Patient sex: M
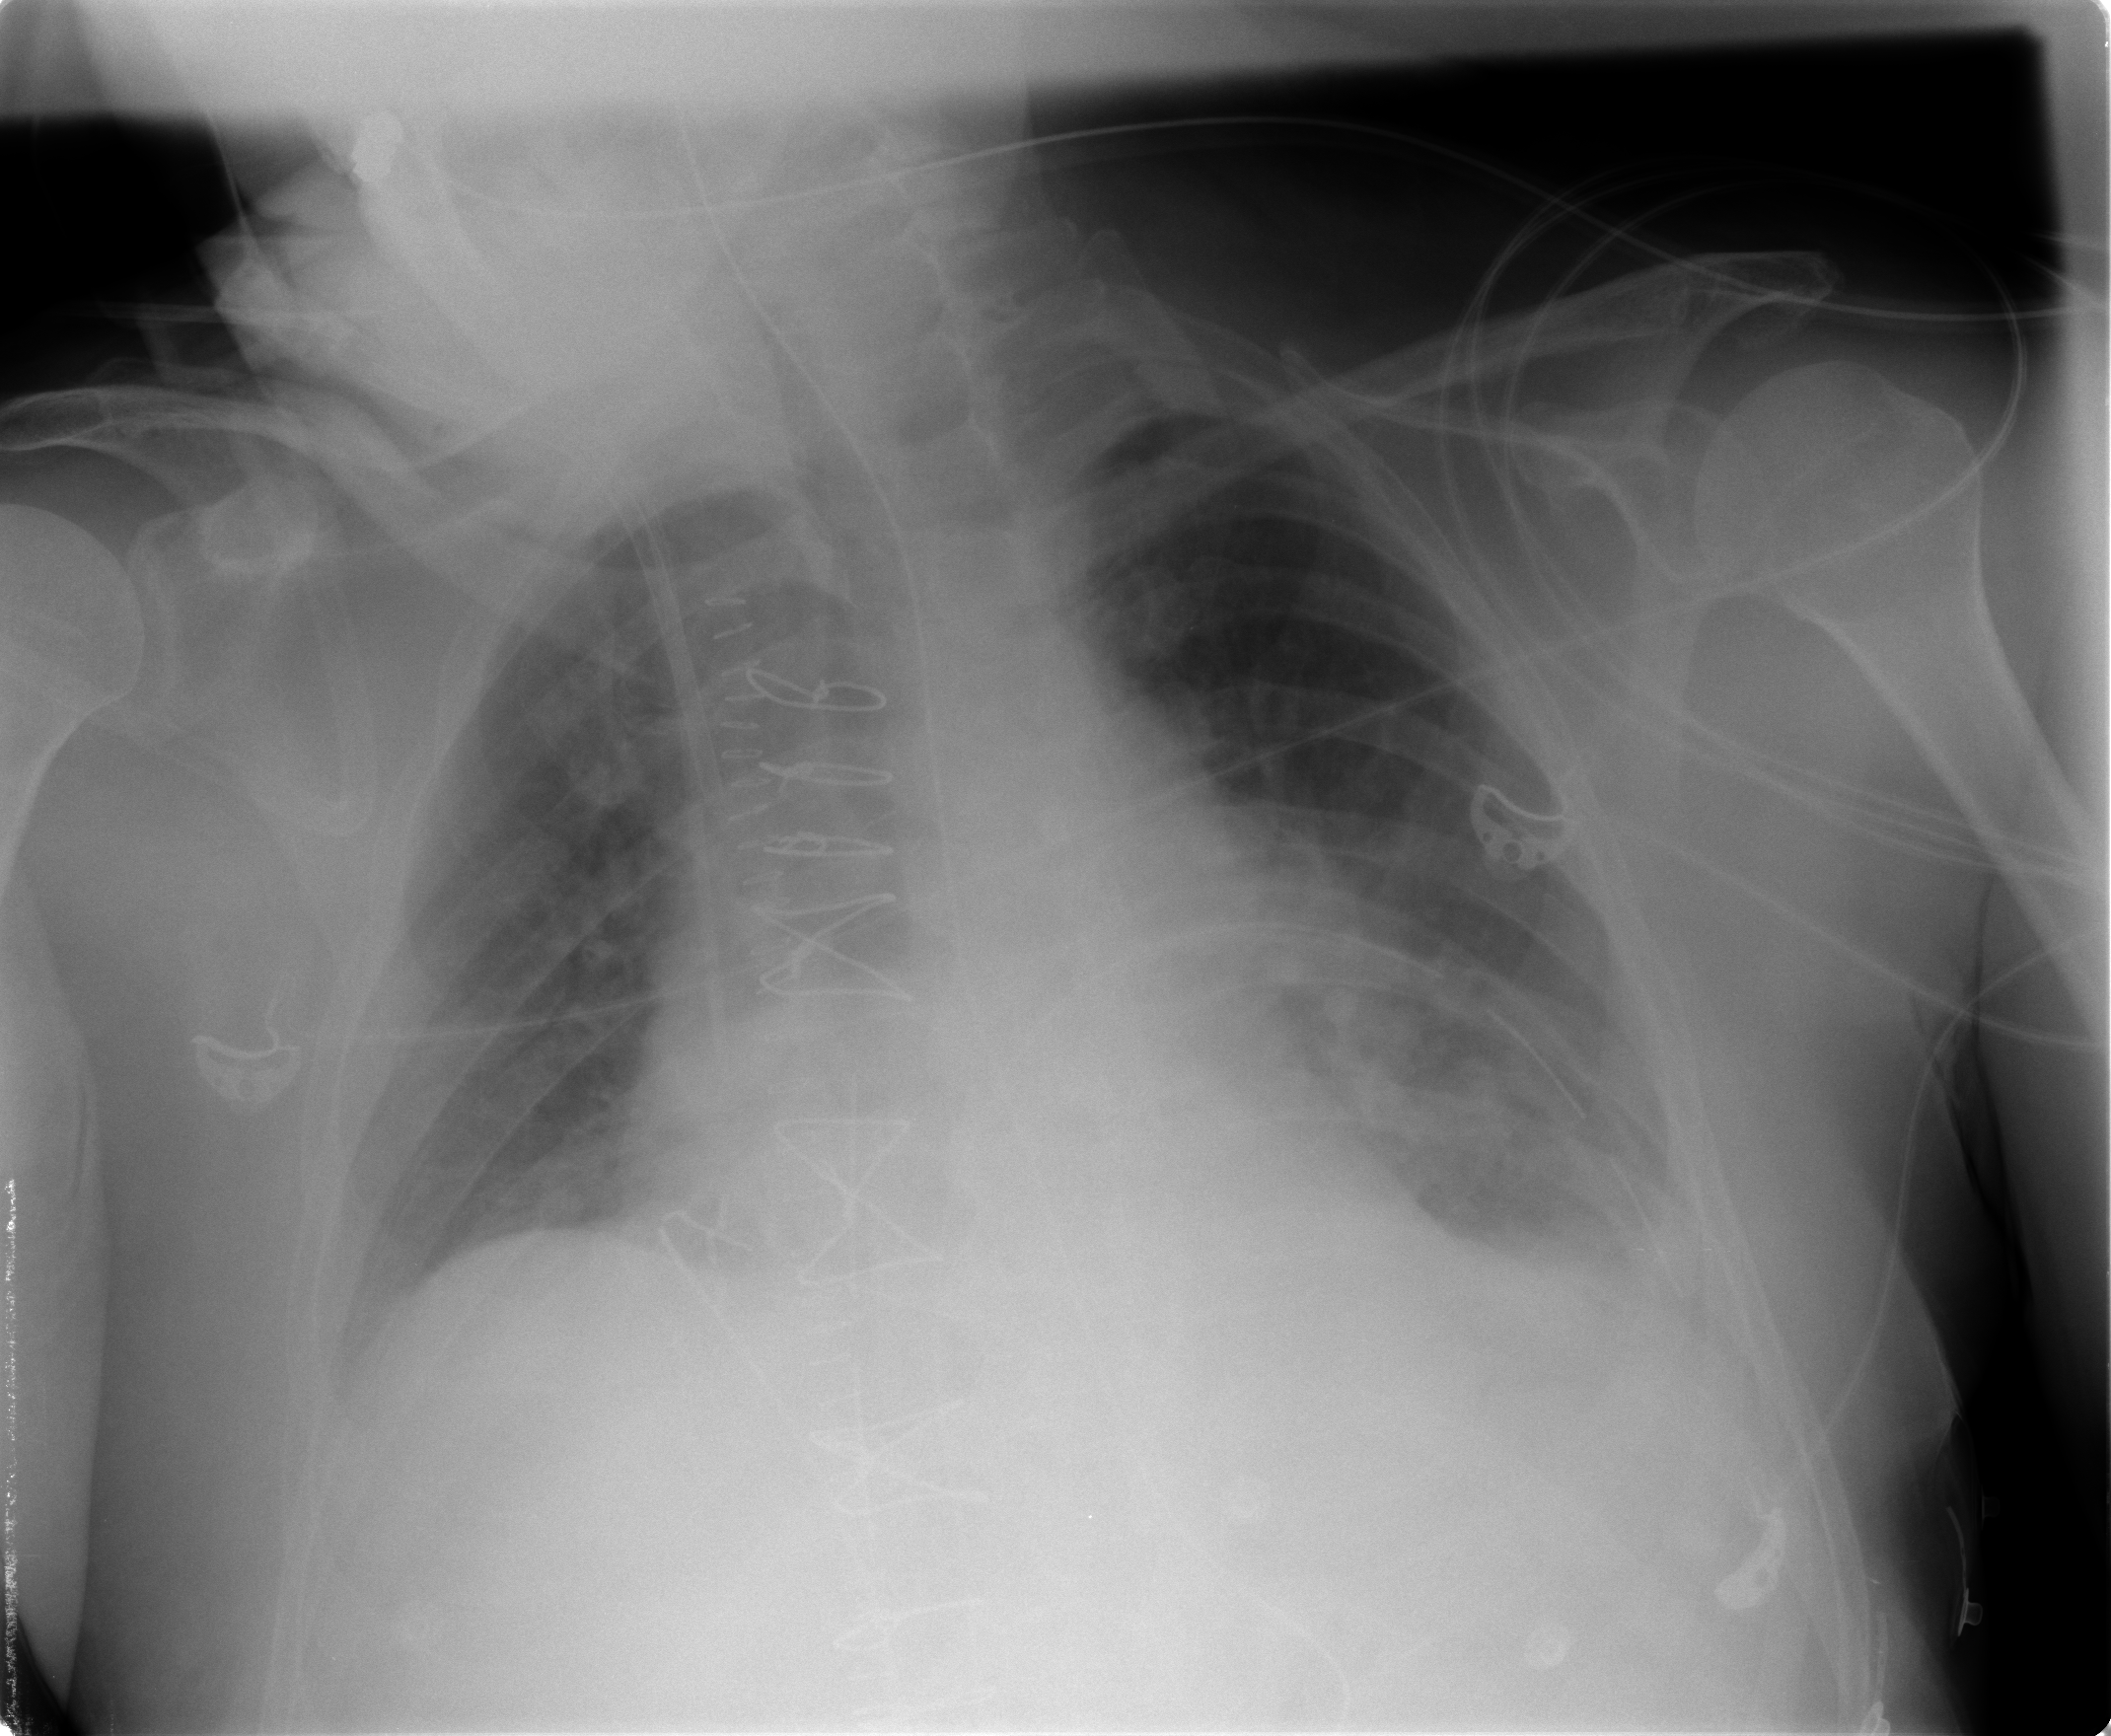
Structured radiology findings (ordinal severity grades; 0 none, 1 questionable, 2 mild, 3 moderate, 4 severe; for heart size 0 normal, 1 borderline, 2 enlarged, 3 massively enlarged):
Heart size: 0
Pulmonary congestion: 2
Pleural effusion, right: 2
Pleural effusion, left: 2
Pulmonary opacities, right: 0
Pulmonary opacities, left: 2
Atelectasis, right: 2
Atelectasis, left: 2